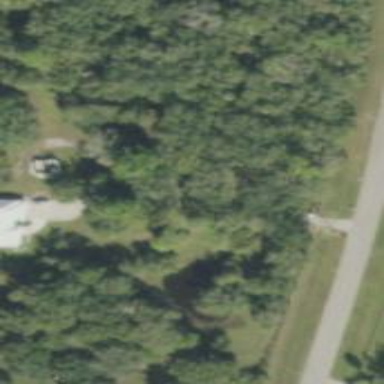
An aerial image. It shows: Driveway.